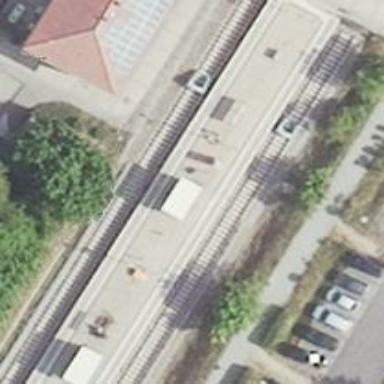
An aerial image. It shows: Platform edge at railway station.